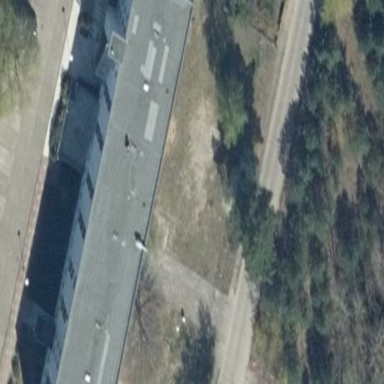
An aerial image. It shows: Building.